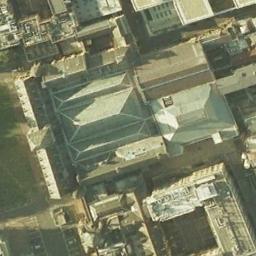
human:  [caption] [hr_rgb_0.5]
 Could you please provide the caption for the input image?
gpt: The church with a tower and the rest of the church has some sloping roofs .

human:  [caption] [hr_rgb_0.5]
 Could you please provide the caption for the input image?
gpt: A church with a gray roof, Many buildings around the church and roads and trees with many cars, Many buildings around the church .

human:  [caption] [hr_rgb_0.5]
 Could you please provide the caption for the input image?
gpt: The church is surrounded by some buildings .

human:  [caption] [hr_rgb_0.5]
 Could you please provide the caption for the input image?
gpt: This is a church  It has a roof like a ball .

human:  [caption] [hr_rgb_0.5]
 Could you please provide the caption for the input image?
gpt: A church with many buildings around .